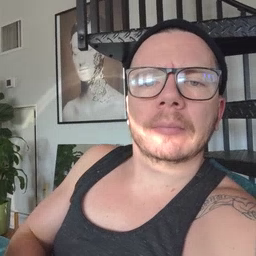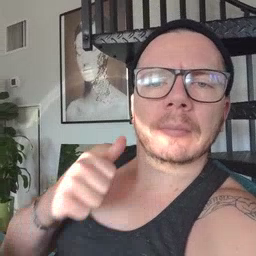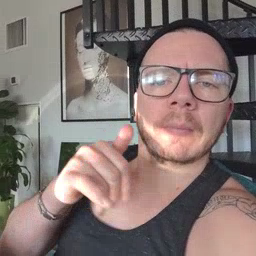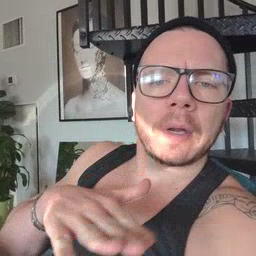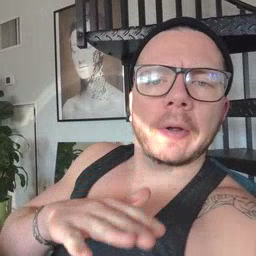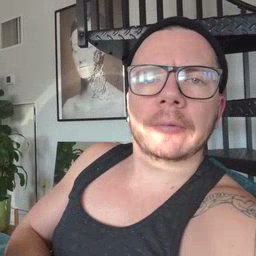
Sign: backyard